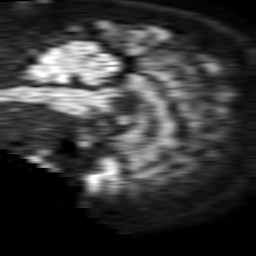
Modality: TRACE
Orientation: sagittal
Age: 63
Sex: male
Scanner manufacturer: philips
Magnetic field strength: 1.5 T
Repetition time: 3.395 s
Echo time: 0.06922 s